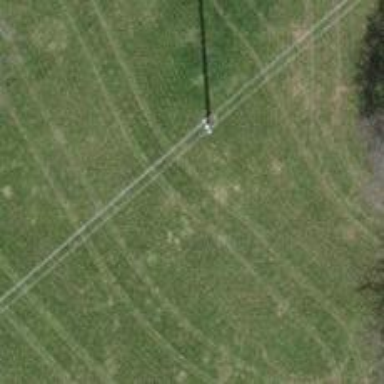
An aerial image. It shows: Power pole.